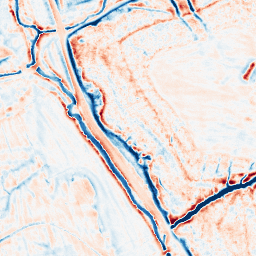
Category: edge_preserving
Decomposition family: bilateral
Decomposition parameters: d: 15
sigma_color: 150
sigma_space: 50
Upsampling method: quadratic
Upsampling parameters: scale: 4
Upsampling scale: 4